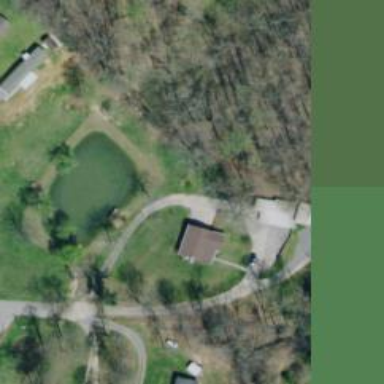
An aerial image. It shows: Driveway.